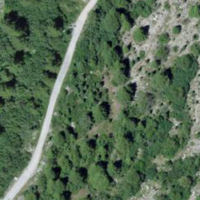
EUNIS habitat code: 31
Species observed at this site:
Cirsium heterophyllum
Bistorta vivipara
Silene nutans
Parnassia palustris
Alnus alnobetula